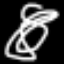
Label: squiggle